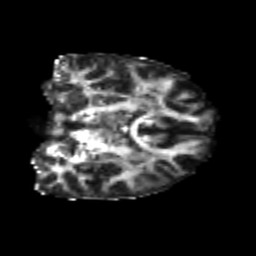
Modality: FA
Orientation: coronal
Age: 20
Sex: male
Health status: healthy
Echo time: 0.074 s